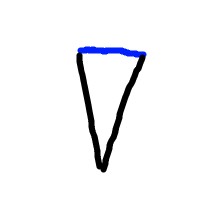
Shape: triangle